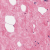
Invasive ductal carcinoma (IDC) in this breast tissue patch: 0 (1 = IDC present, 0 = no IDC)